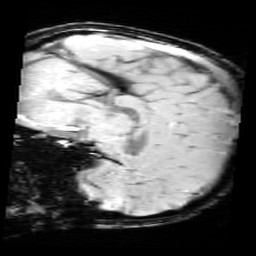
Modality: SWI
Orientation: sagittal
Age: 11
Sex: female
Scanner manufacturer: siemens
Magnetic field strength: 3 T
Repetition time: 0.027 s
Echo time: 0.02 s